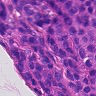
Metastatic tissue present: yes